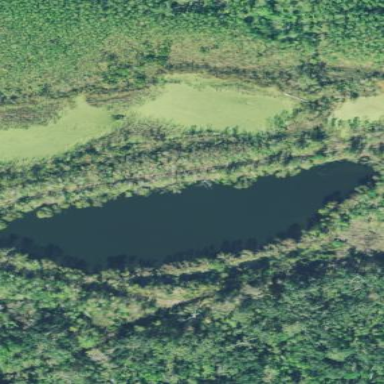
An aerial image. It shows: Peaceful pond surrounded by nature.